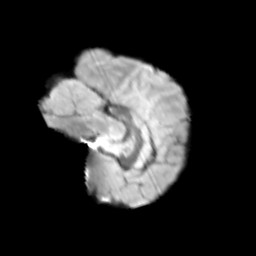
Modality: T2w
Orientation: sagittal
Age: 10
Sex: male
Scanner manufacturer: siemens
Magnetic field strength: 3 T
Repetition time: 3.8 s
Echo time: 0.07 s